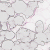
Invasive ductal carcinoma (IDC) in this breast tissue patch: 0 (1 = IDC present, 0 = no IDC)